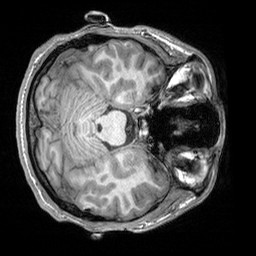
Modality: T1w
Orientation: axial
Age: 23
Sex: male
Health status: healthy
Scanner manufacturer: siemens
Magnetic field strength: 3 T
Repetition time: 2.3 s
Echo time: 0.00303 s